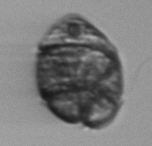
Label: Margalefidinium